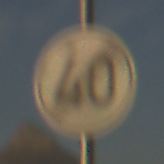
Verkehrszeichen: EndeGeschwindigkeit40
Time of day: SunriseSunset
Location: Outdoor (Nature)
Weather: PartlyCloudy
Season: NotSpecified
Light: Natural